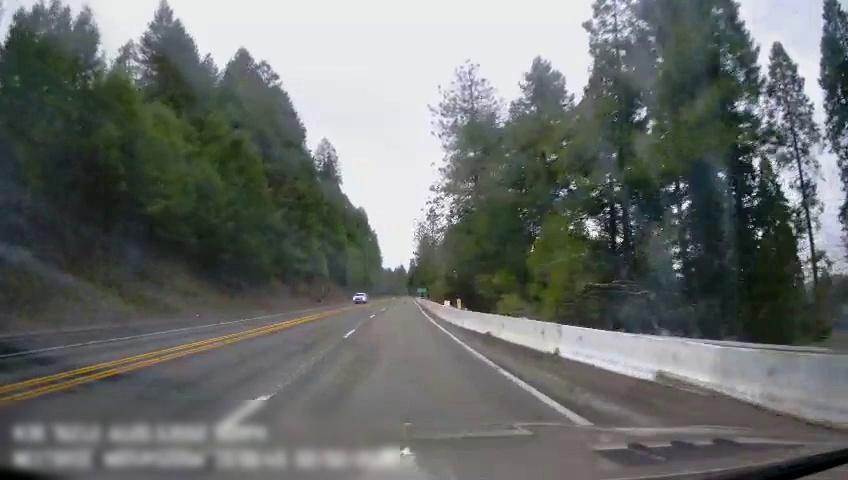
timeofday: Day
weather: Cloudy
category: Drivable Space
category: Vehicles | Truck
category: Lanes | Opposite Lane
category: Lanes | Opposite Lane
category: Lanes | Alternate Lane
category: Lanes | Current Lane
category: Lanes | Current Lane